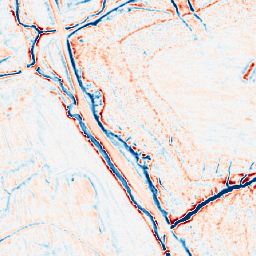
Category: multiscale
Decomposition family: dog_multiscale
Decomposition parameters: sigma_ratio: 1.6
n_scales: 3
base_sigma: 0.5
Upsampling method: nearest
Upsampling parameters: scale: 2
Upsampling scale: 2